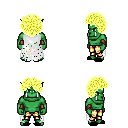
a pixel art fantasy rpg character, male body template, orc, green skin, white tattered cape, gold greaves, gold curly afro hairstyle, cloth bracers, black slippers, four views (front, back, left, right), 2x2 character sprite sheet, small pixel art, hard edges, no anti-aliasing